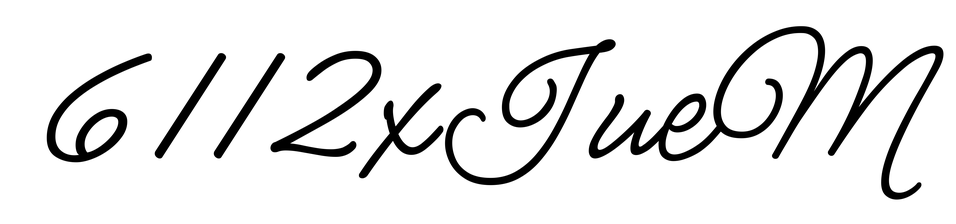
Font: MeowScript-Regular